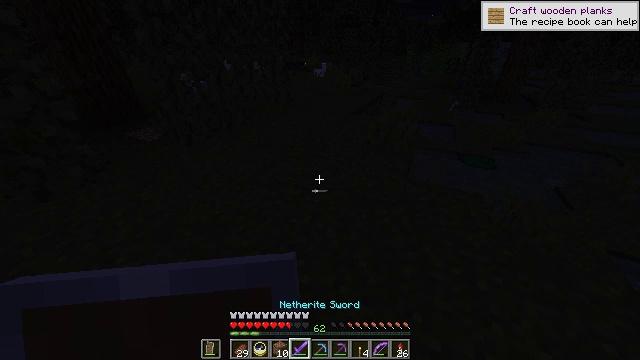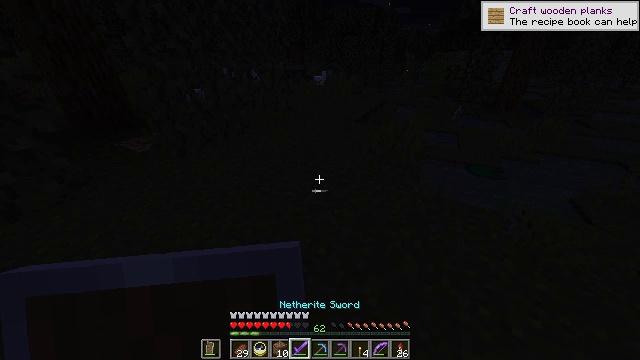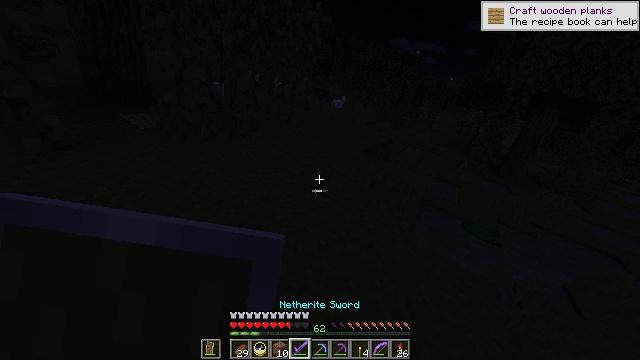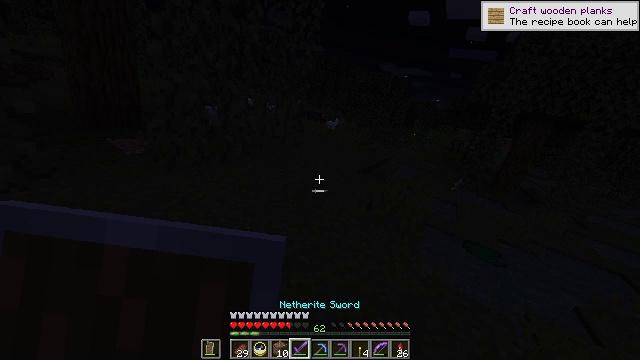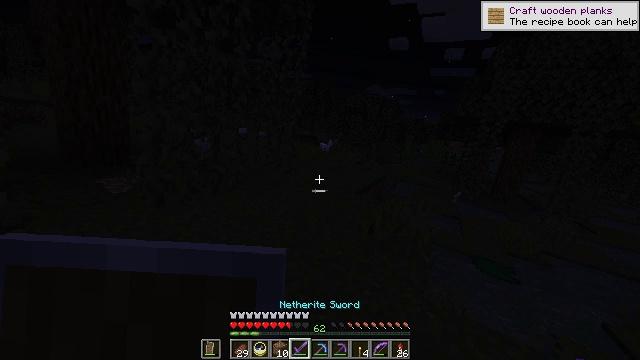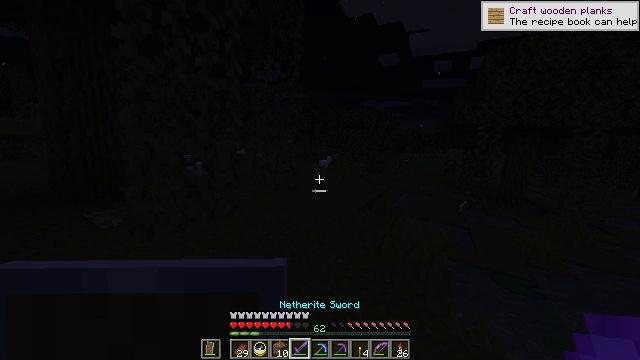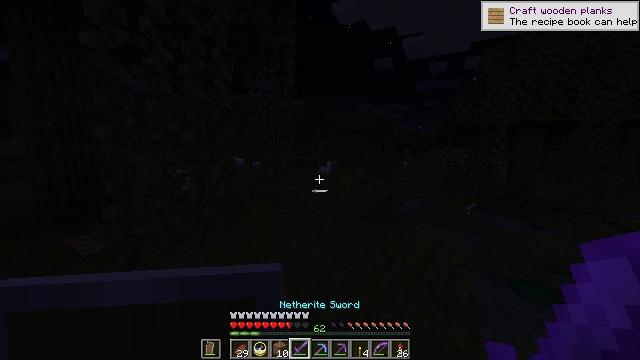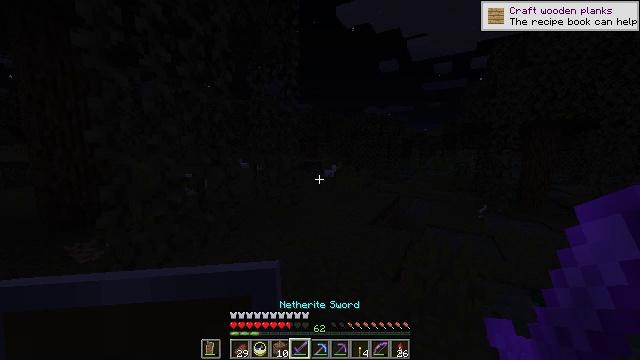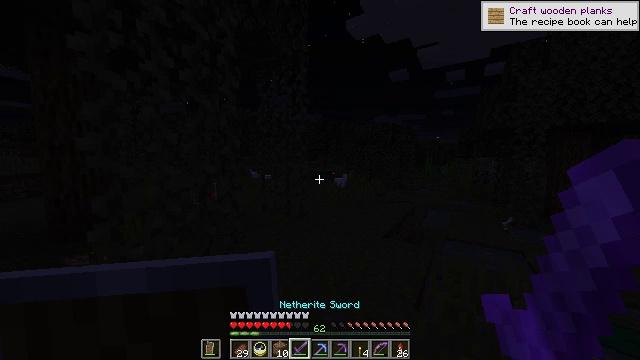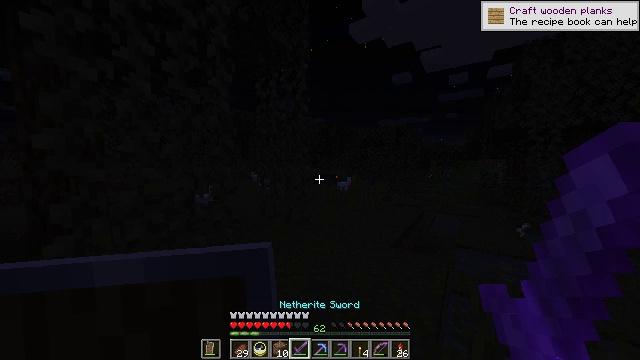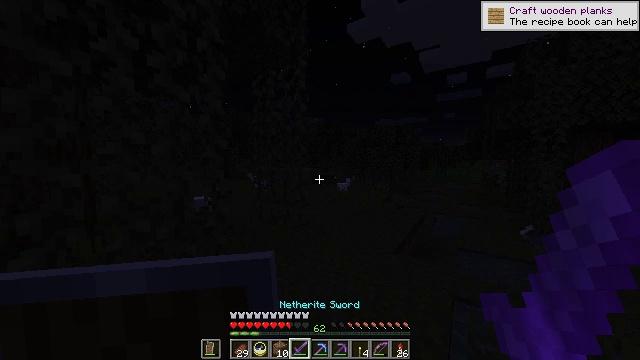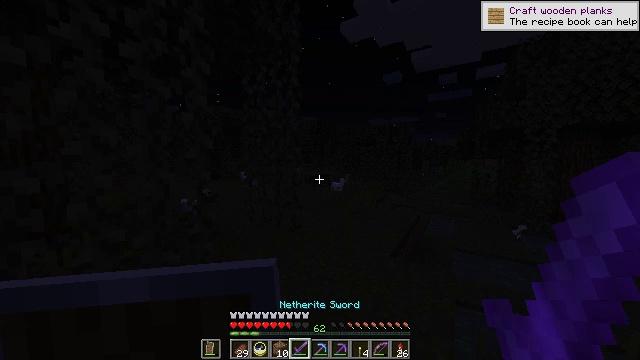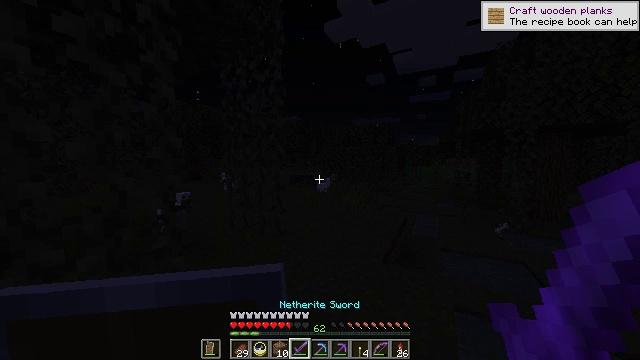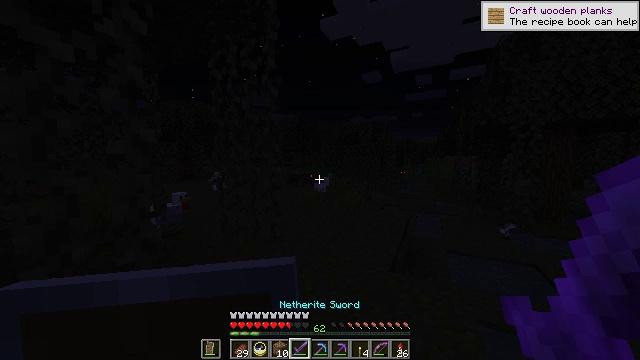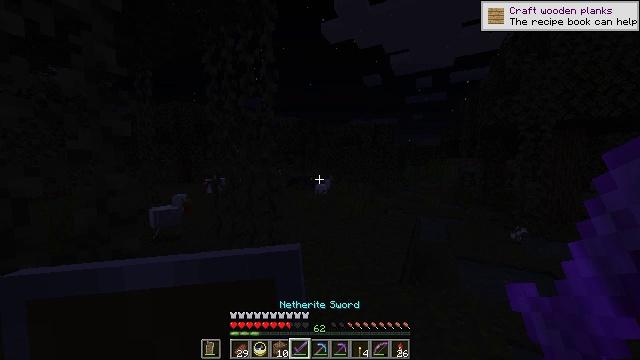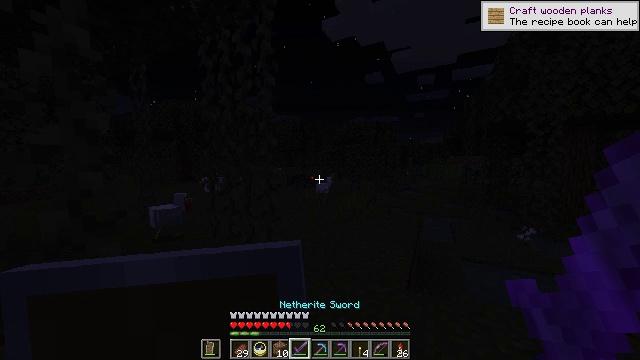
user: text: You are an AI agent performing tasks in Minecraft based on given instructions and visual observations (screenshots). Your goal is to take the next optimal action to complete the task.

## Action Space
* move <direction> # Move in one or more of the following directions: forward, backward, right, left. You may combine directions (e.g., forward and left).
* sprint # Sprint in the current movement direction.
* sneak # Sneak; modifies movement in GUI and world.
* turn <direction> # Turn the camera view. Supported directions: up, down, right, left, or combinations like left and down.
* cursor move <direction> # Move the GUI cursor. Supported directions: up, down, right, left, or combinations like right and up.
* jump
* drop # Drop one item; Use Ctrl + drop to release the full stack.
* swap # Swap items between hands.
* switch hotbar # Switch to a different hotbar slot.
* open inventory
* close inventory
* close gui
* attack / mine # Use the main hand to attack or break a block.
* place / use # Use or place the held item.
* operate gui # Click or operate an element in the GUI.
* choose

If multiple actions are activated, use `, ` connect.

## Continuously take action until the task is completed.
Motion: motion action
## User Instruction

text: Kill enemies.
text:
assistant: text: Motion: move forward, turn up
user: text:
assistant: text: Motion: move forward, turn up
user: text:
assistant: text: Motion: move forward, turn up
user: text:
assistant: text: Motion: move forward, turn up
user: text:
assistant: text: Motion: move forward, turn up
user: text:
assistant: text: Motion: move forward, turn up
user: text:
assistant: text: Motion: move forward, turn left
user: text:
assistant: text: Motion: move forward, turn left and up
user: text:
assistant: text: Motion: move forward
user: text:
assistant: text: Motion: move forward
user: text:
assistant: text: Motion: move forward, turn right
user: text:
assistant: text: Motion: move forward, turn right
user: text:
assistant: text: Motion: move forward
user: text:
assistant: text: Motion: move forward
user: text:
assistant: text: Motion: move forward
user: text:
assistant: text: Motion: move forward
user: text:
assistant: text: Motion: move forward
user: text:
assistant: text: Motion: move forward
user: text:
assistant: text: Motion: move forward
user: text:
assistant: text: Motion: move forward
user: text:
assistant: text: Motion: move forward
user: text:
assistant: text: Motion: move forward
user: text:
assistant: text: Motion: move forward
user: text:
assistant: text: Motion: move forward, turn down
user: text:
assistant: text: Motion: move forward, turn down
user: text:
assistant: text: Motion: move forward
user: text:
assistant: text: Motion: move forward
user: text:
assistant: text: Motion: move forward
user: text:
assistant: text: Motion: move forward
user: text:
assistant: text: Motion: move forward